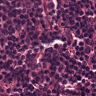
Metastatic tissue present: no